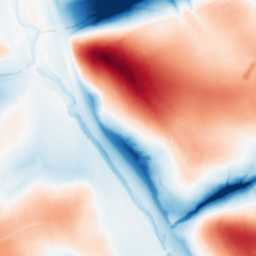
Category: classical
Decomposition family: gaussian_anisotropic
Decomposition parameters: sigma_x: 2
sigma_y: 50
Upsampling method: quintic
Upsampling parameters: scale: 2
Upsampling scale: 2